Interaction volume radius: 5 \u00c5
Interaction volume height: 20 \u00c5
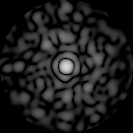
Disorder parameter: 0.8305